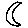
Label: moon